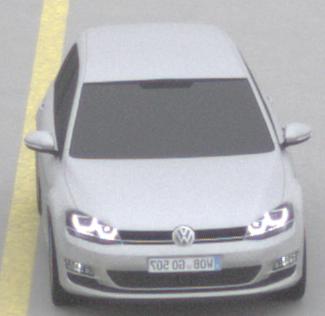
Make: VW
Model: Golf 1.2 TSI BMT
Detailed model: Golf (VII)
Model produced from: 2012/11
Model produced until: 2014/05
Doors: 3
Color: white
Road condition: dry road
Daytime: midday
Contrast: low contrast